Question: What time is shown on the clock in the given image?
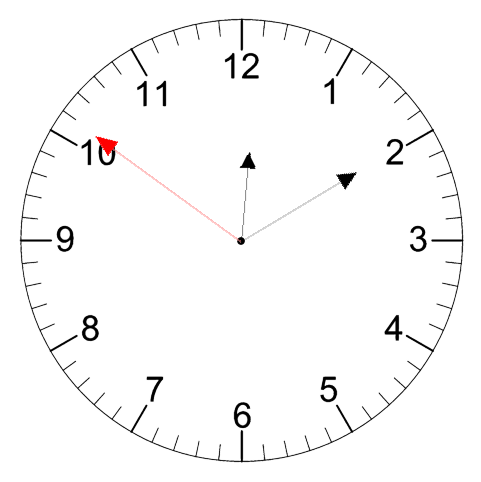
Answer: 12:09:51